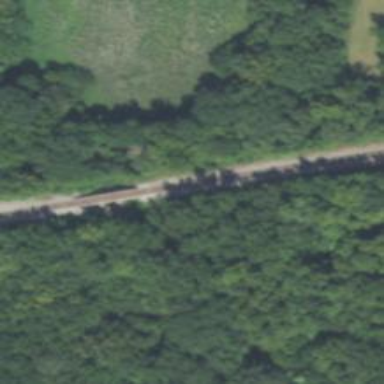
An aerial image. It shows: Railway bridge.